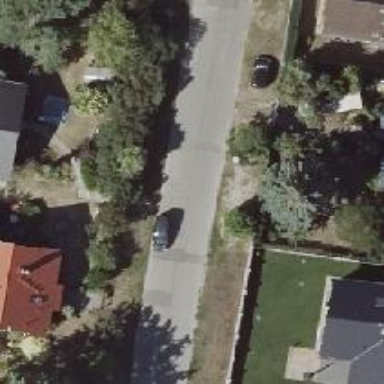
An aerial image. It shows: Footway along the road.